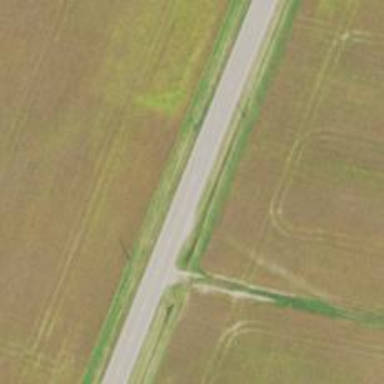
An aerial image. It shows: Secondary road.